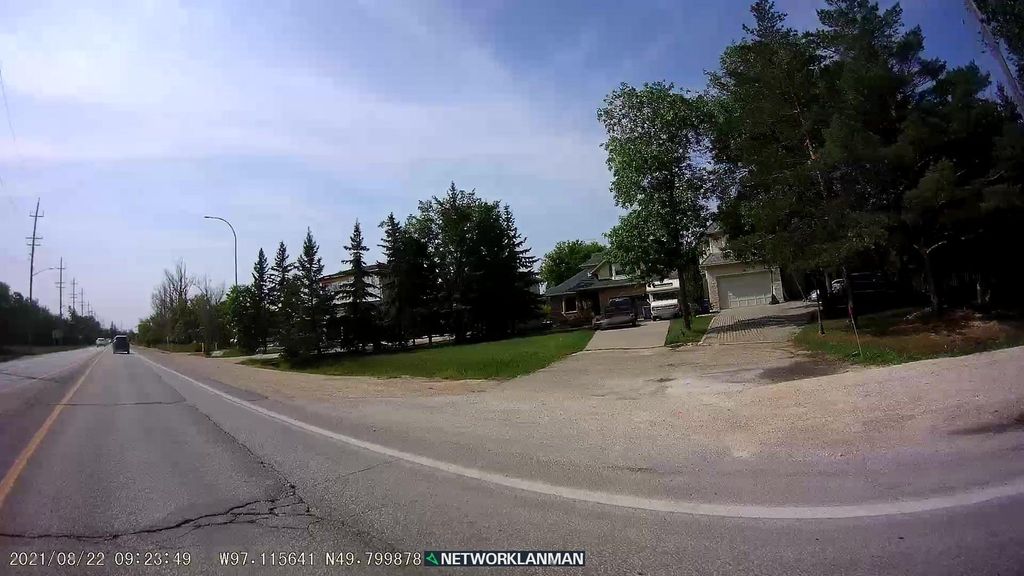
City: winnipeg